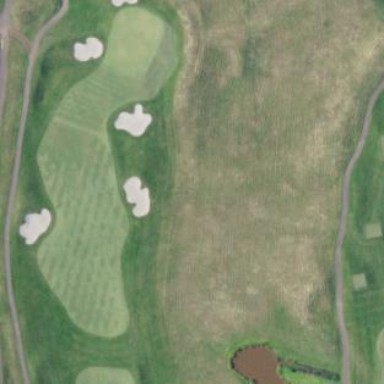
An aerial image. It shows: Golf fairway in the image.